Question: I am stuck for last 4 days in an algorithm. I am working on Mahjong Safari type game (<URL>, and I want to develop path between two tiles with least number of tiles.
I already applied A* algorithm with Manhattan Hueristic, but that generates shortest path with lots of turns. There is no need of shortest path, I just need path with min turns (preferably 2). Below is image from Mahjong Safari game, which generates path between 2 tiles. You will notice that the path from A to B and path from B to A are different.

Please help me, in any code or any algorithm name or any logic you think could work.
EDIT: The Solution I applied for this:
I used genuine A* Algorithm first to find shortest path, and I used Manhattan distance as heuristic goal estimate. To straighten the path more, and choose path with least number of turns, i used following tactic in each iteration:
'''
Tile first = currentNode.parent;
Tile curr = currentNode;
Tile last = successorOfCurrentNode;
if (first != null)
{
if ((first.X == curr.X && first.Y != curr.Y) && (curr.Y == last.Y && curr.X != last.X))
{
// We got turn
currentNode.Cost += 10;
currentNode.calcuateTotalCost();
successorOfCurrentNode.Cost += 5;
successorOfCurrentNode.calcuateTotalCost();
}
else if ((first.X != curr.X && first.Y == curr.Y) && (curr.X == last.X && curr.Y != last.Y))
{
// We got turn
currentNode.Cost += 10;
currentNode.calcuateTotalCost();
successorOfCurrentNode.Cost += 5;
successorOfCurrentNode.calcuateTotalCost();
}
'''
}
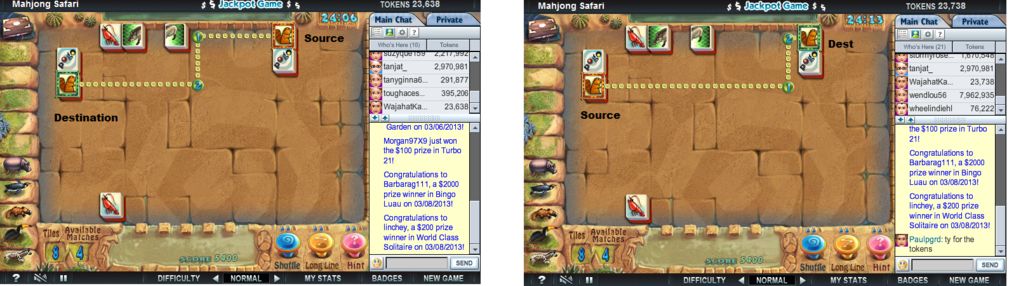
Answer: The Solution I applied for this:
I used genuine A* Algorithm first to find shortest path, and I used Manhattan distance as heuristic goal estimate. To straighten the path more, and choose path with least number of turns, i used following tactic in each iteration:
'''
enter code here
Tile first = currentNode.parent;
Tile curr = currentNode;
Tile last = successorOfCurrentNode;
if (first != null)
{
if ((first.X == curr.X && first.Y != curr.Y) && (curr.Y == last.Y && curr.X != last.X))
{
// We got turn
currentNode.Cost += 10;
currentNode.calcuateTotalCost();
successorOfCurrentNode.Cost += 5;
successorOfCurrentNode.calcuateTotalCost();
}
else if ((first.X != curr.X && first.Y == curr.Y) && (curr.X == last.X && curr.Y != last.Y))
{
// We got turn
currentNode.Cost += 10;
currentNode.calcuateTotalCost();
successorOfCurrentNode.Cost += 5;
successorOfCurrentNode.calcuateTotalCost();
}
}
'''